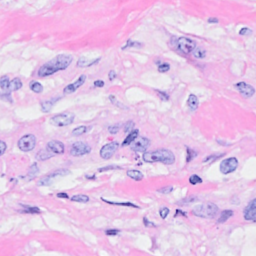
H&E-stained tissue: Breast